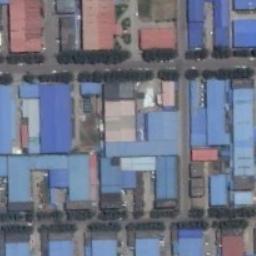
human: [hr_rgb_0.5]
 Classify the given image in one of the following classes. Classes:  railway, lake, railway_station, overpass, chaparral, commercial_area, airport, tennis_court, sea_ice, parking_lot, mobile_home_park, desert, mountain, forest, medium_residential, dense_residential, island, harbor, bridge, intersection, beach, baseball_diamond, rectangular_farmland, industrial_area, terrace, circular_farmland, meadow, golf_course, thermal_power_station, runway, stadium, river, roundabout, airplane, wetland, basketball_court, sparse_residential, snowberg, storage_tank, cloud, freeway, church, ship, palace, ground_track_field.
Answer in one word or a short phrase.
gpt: industrial_area